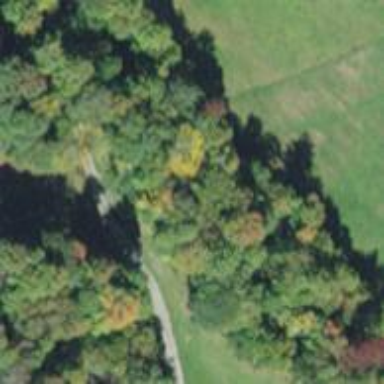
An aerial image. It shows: Lush woodland area covered with trees.